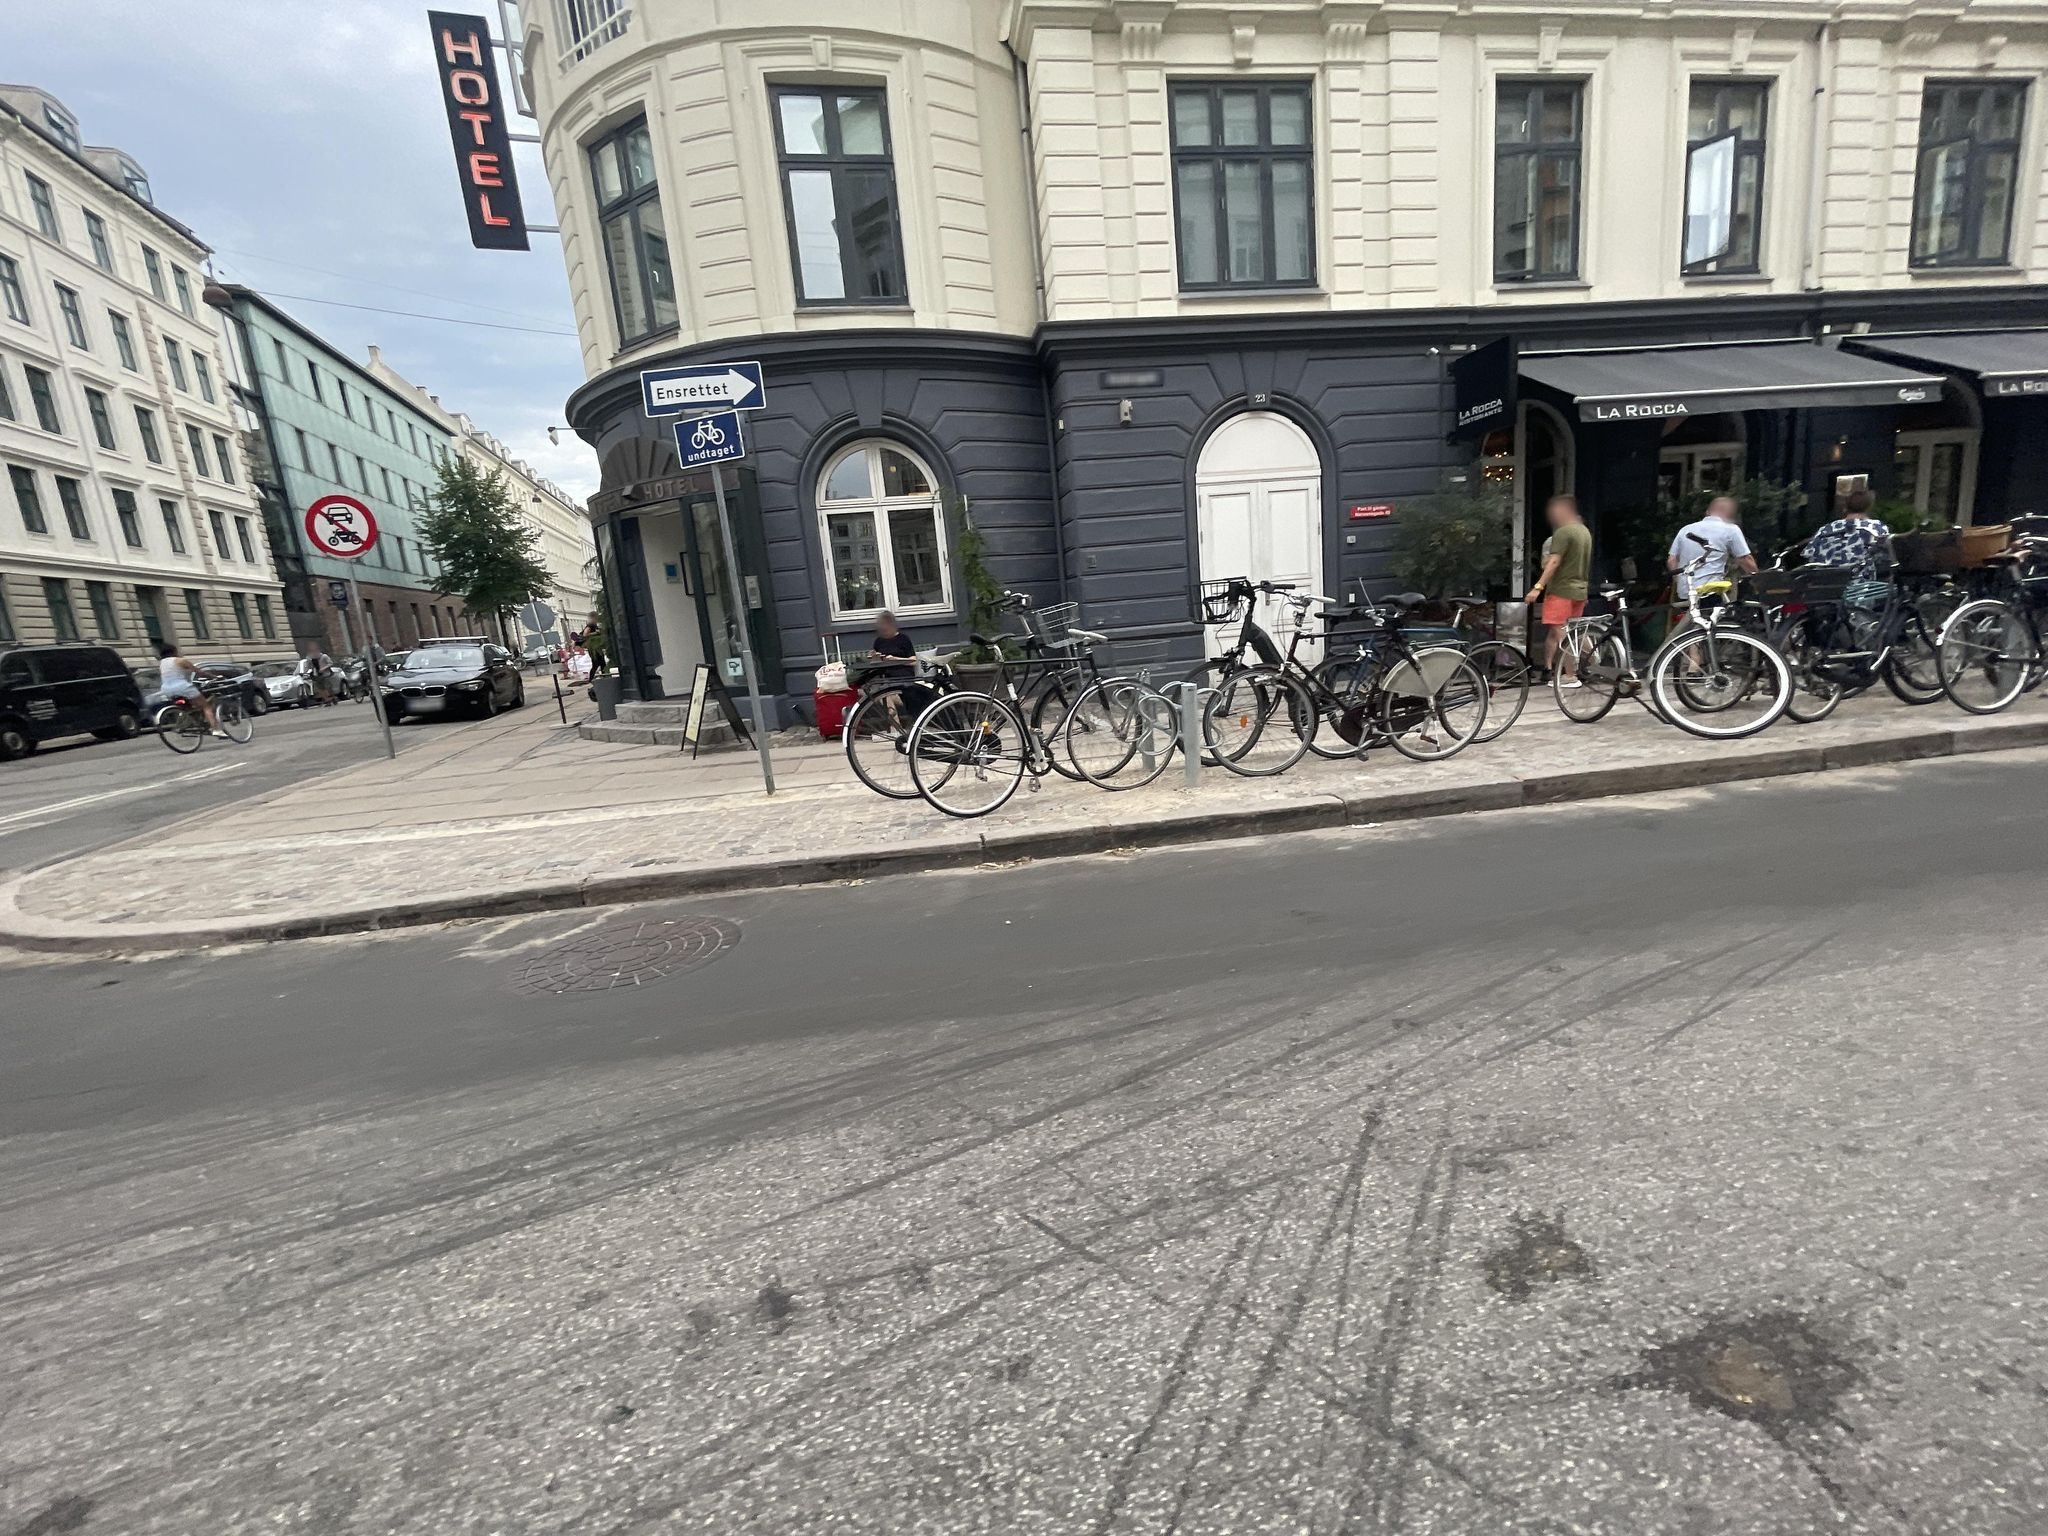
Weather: clear
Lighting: day
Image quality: good
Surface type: walking surface
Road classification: tertiary
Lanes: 2
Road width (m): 5.5
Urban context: urban centre
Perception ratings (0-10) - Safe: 0.9, Lively: 7.78, Beautiful: 6.65, Boring: 1.54, Depressing: 3.25, Wealthy: 5.41